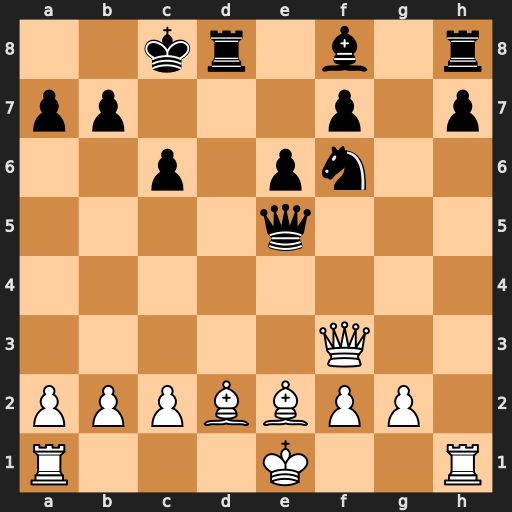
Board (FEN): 2kr1b1r/pp3p1p/2p1pn2/4q3/8/5Q2/PPPBBPP1/R3K2R
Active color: w
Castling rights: KQ
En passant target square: -
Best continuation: Bc3 Bb4 Bxb4